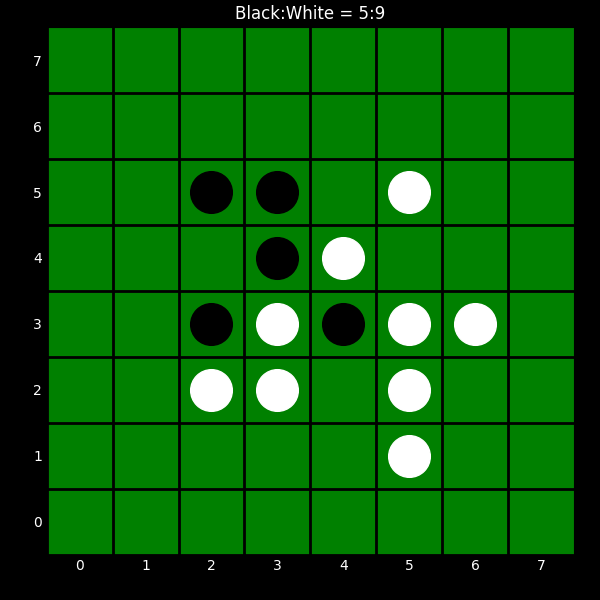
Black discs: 5
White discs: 9